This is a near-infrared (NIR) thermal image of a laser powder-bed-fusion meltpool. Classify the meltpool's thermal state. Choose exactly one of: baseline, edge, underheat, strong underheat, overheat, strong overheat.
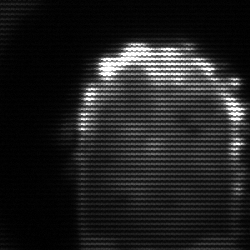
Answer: baseline